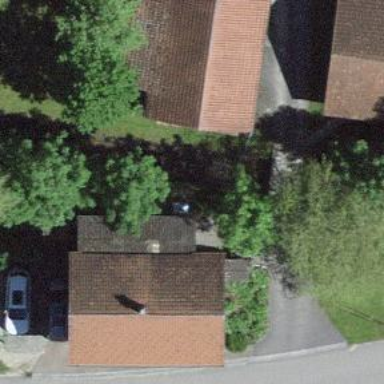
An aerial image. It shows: Residential building.